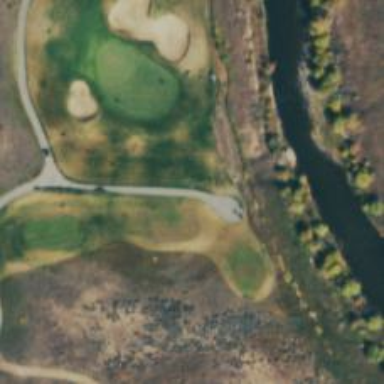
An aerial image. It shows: Track identified as Golf Cart Path.